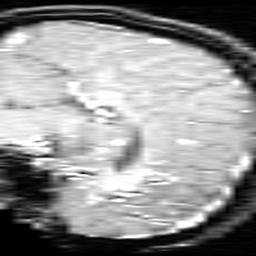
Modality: inplaneT1
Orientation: sagittal
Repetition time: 0.2 s
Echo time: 0.0036 s